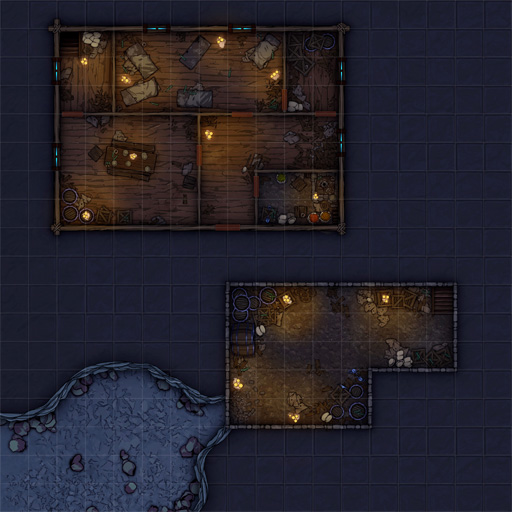
A D&D Grid Map fort cave in south west torches (Dilapidated Building Map)